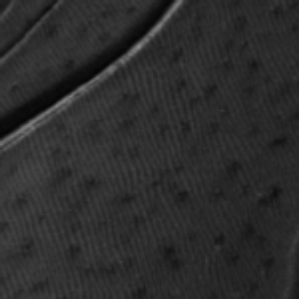
Label: frost